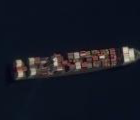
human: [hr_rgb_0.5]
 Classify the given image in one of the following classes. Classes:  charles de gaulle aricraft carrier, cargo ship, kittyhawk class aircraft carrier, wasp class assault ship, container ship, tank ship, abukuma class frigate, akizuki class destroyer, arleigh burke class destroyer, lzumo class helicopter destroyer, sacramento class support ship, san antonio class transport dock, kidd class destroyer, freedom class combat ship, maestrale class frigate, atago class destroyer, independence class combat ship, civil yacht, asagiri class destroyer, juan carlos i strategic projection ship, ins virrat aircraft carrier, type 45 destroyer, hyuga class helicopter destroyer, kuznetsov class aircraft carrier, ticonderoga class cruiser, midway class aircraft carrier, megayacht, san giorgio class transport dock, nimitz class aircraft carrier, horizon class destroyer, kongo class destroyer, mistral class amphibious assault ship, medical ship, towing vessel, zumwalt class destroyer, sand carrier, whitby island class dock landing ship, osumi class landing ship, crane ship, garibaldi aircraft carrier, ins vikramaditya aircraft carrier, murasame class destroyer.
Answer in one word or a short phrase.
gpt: Container ship